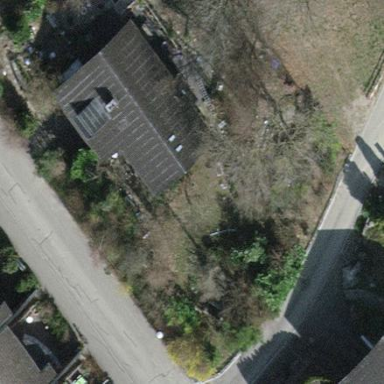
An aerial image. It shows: Detached building.